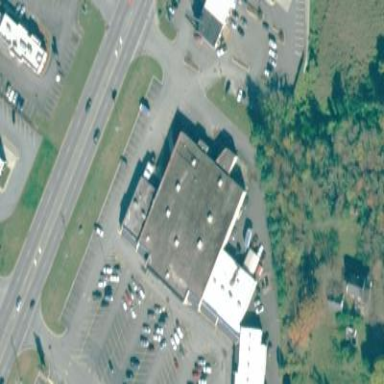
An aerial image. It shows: Building.